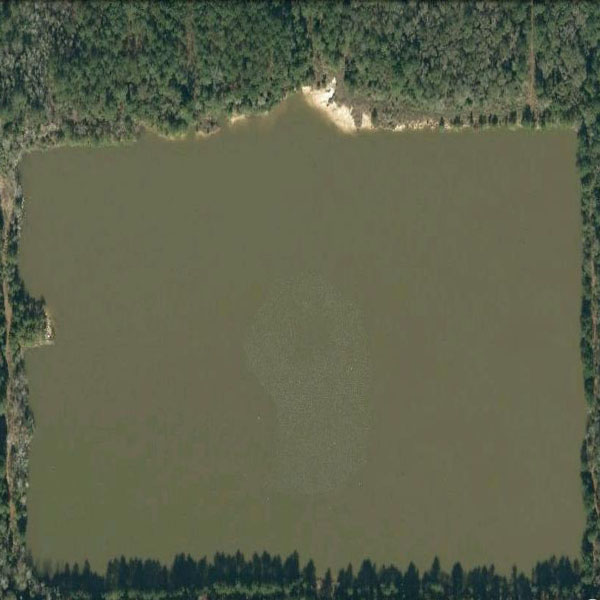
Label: Pond